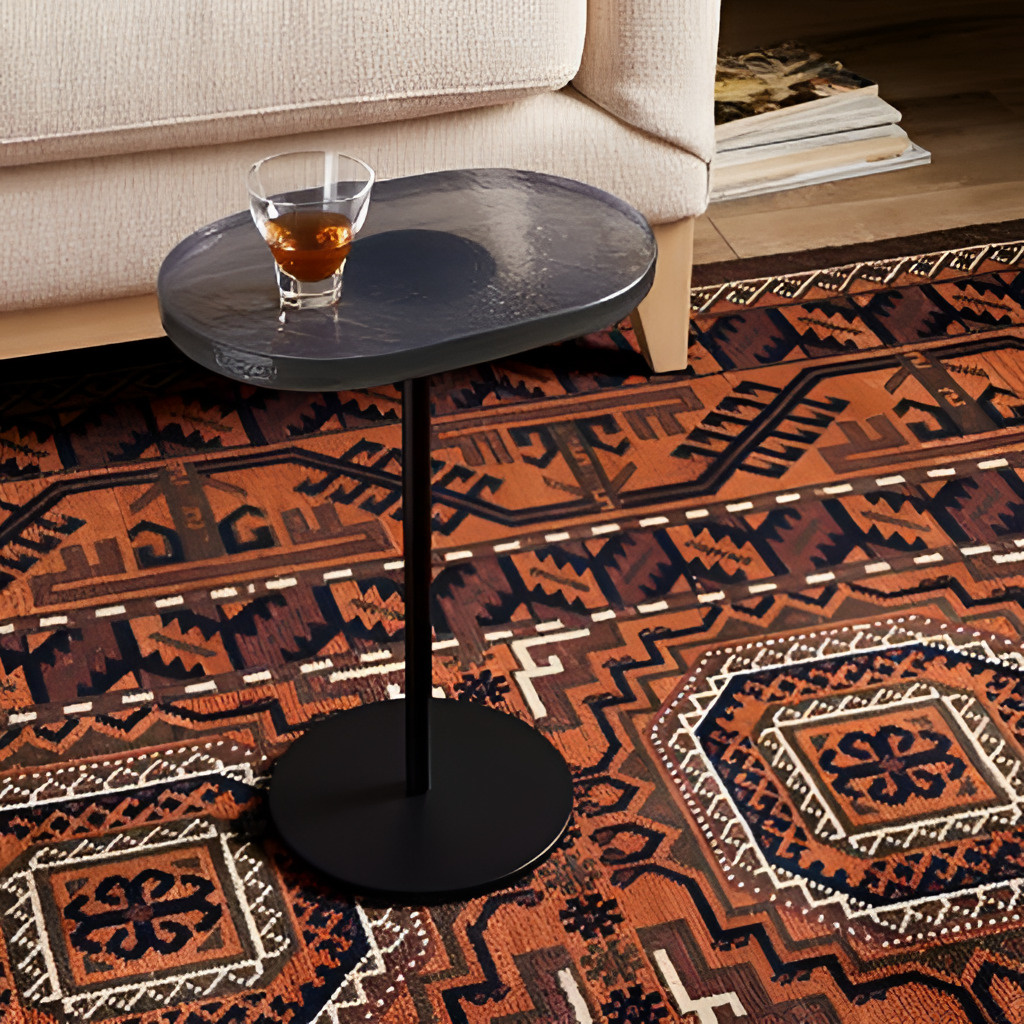
living room, black metal side table, fabric wallpaper, with solid pattern, modern, wood flooring, with plank pattern